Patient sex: F
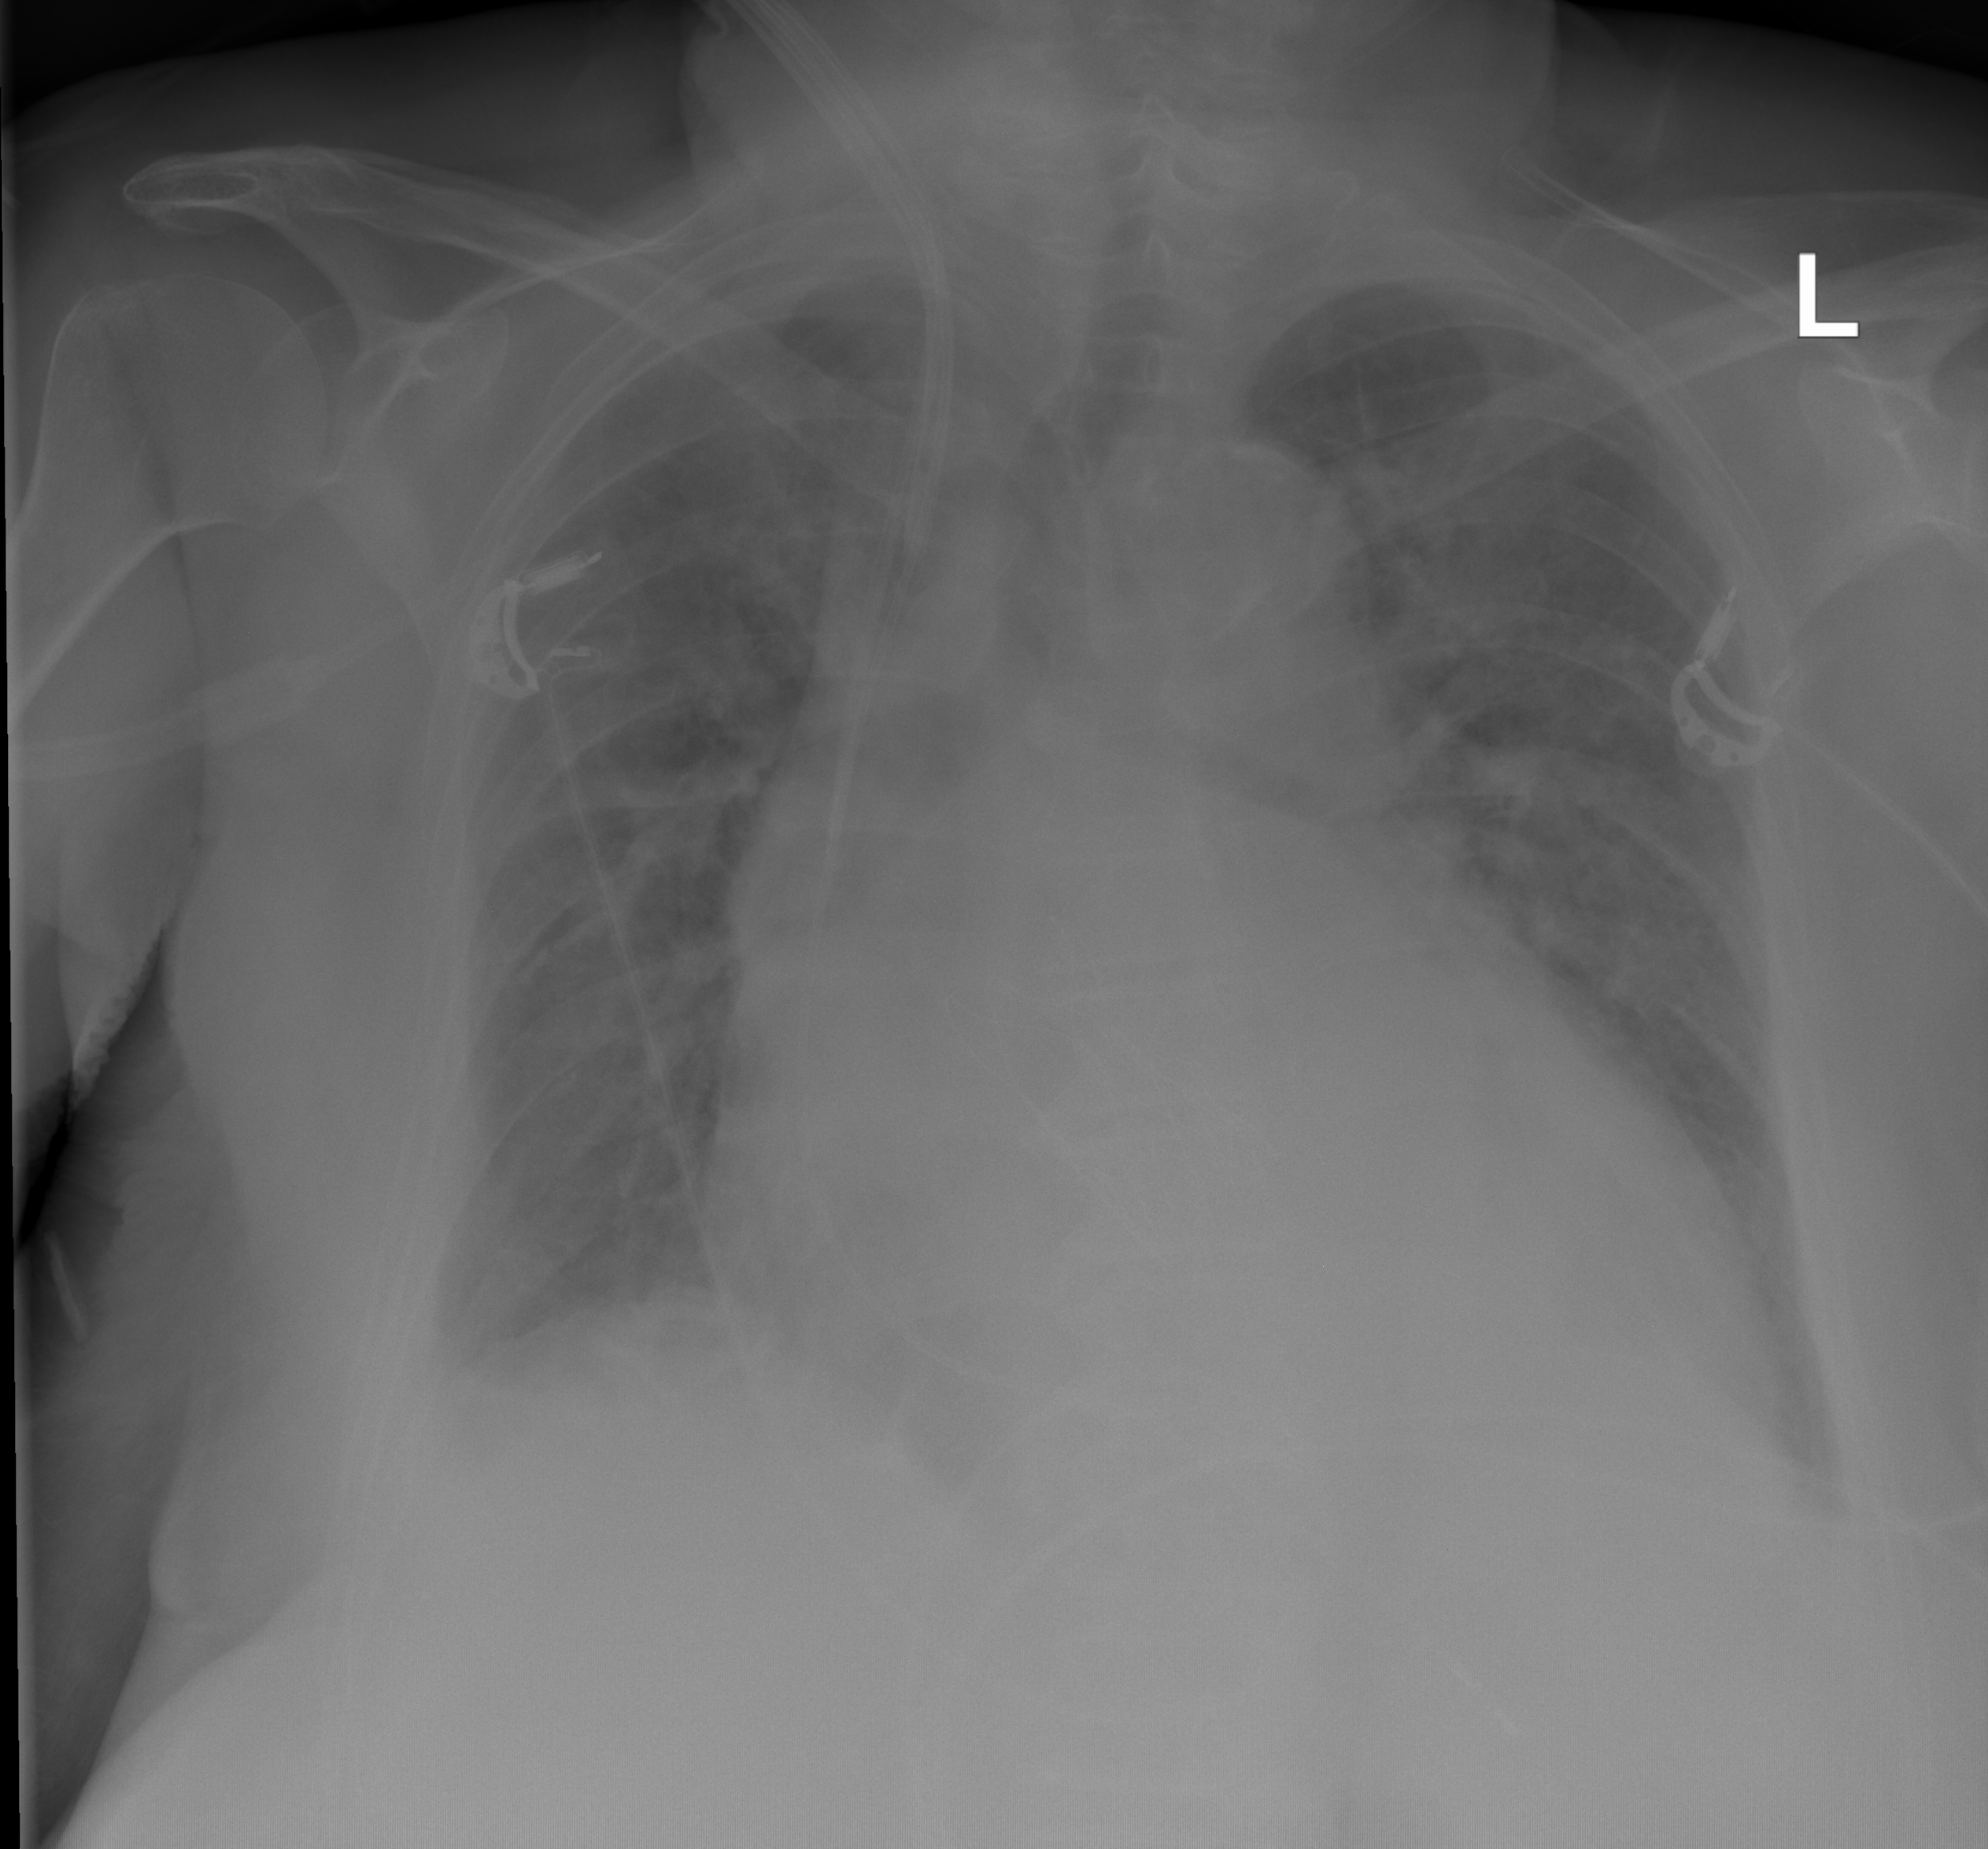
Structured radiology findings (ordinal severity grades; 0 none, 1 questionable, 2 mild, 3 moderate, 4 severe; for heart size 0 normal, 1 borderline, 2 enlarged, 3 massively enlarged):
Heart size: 3
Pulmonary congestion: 3
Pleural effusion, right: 1
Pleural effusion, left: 0
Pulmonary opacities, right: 2
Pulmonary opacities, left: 3
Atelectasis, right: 2
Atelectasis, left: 0